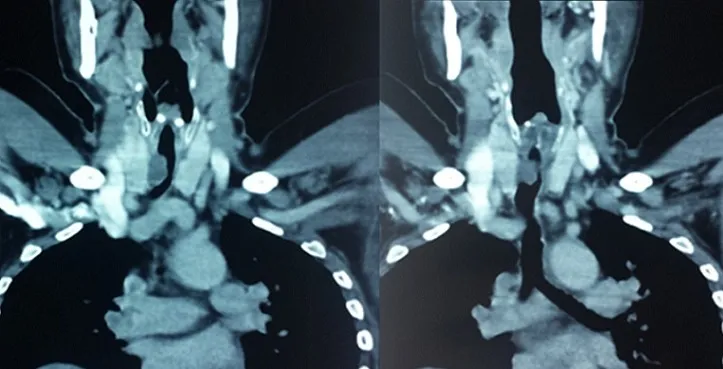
Coronal reformatted CT image showing a large polypoid intra-luminal mass arising in the trachea within 1 cm of the larynx, causing obliteration of 70% of the lumen.
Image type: radiology (ct)